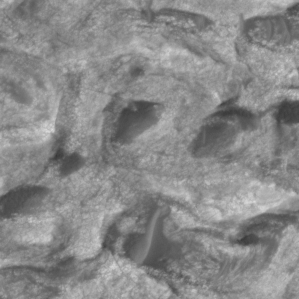
Label: non_frost